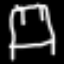
Label: bed